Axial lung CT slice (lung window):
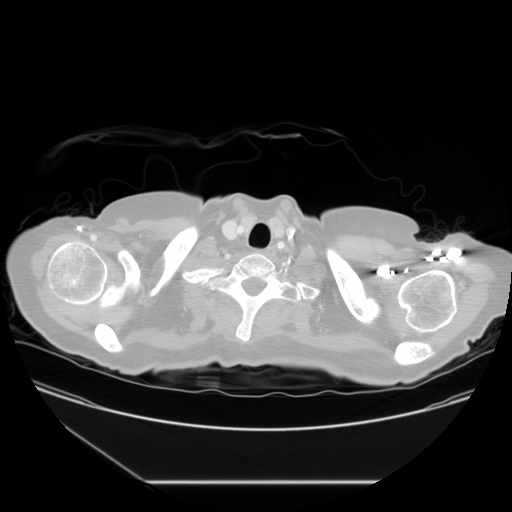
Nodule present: no